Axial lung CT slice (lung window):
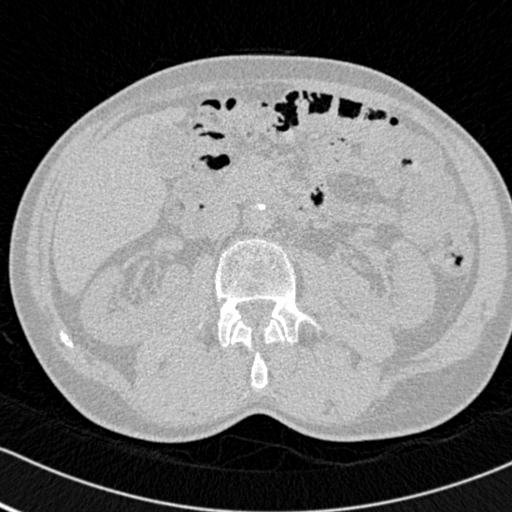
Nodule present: no